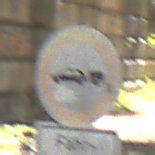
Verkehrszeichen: VerbotPersonenkraftwagenMitAnhaenger
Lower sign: SonstigeFahrzeugePersonengruppenFrei4
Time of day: Midday
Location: Outdoor (Urban)
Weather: Clear
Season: NotSpecified
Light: Natural